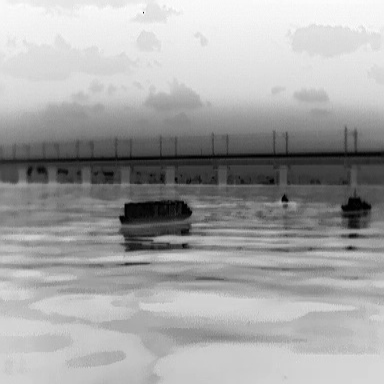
There are two warships in the infrared image.